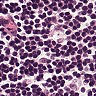
Metastatic tissue present: no